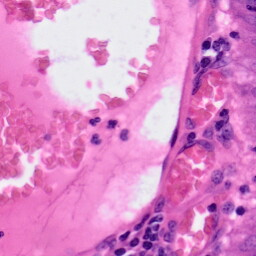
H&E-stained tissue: Colon